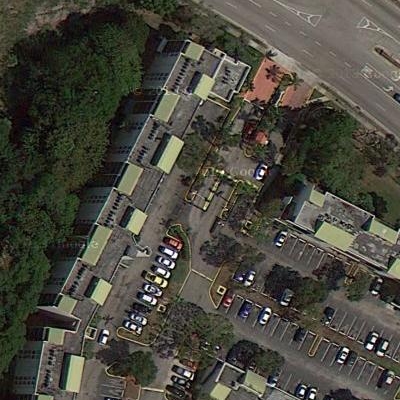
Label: Industry